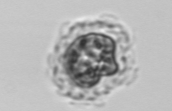
Label: Emiliania_huxleyi